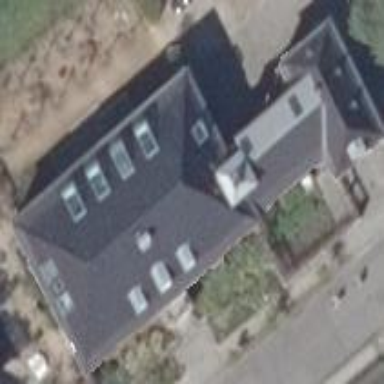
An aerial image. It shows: Residential building with hipped roof covered in black roof tiles. The building itself is red in color.